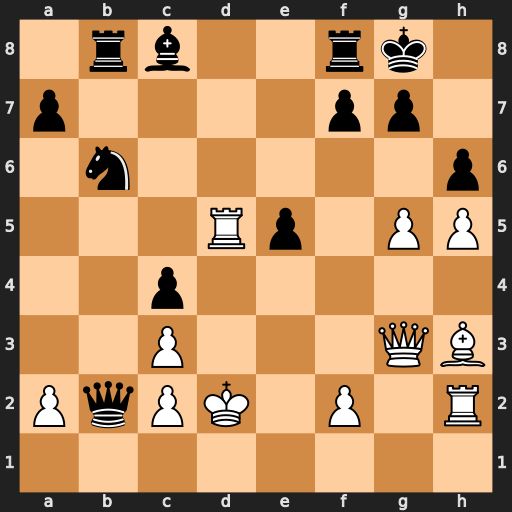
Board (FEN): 1rb2rk1/p4pp1/1n5p/3Rp1PP/2p5/2P3QB/PqPK1P1R/8
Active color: w
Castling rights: -
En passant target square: -
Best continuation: gxh6 Bg4 Qxg4 Qxc3+ Kxc3